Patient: sex F, age 34
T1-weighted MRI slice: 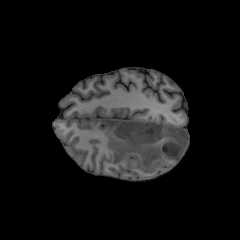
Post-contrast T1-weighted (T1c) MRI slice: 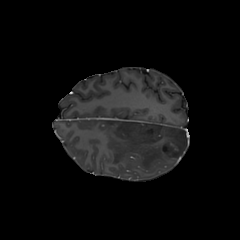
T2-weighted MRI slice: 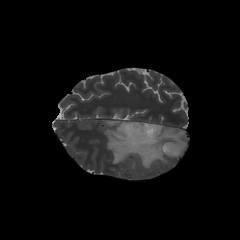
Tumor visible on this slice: yes
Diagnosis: Astrocytoma, IDH-mutant
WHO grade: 3